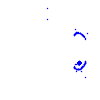
Particle: electron